Interaction volume radius: 10 \u00c5
Interaction volume height: 25 \u00c5
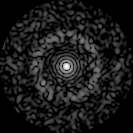
Disorder parameter: 0.8153